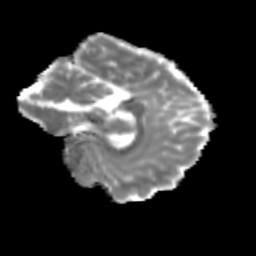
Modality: MD
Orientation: sagittal
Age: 20
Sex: female
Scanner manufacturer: siemens
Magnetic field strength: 3 T
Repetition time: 3.5 s
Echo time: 0.125 s